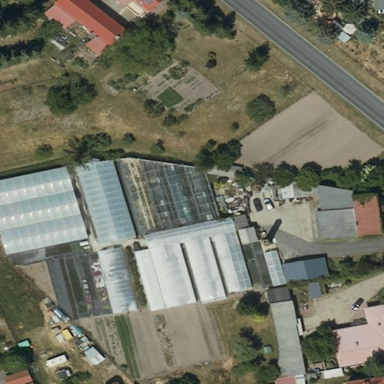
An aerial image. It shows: Plant nursery area.